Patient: sex F, age 77
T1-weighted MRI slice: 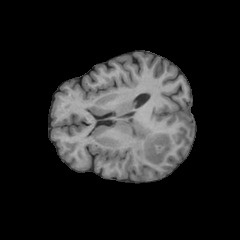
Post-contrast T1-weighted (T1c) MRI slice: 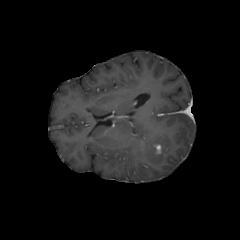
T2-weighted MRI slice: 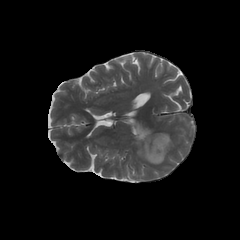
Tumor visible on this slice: yes
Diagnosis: Glioblastoma, IDH-wildtype
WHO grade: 4